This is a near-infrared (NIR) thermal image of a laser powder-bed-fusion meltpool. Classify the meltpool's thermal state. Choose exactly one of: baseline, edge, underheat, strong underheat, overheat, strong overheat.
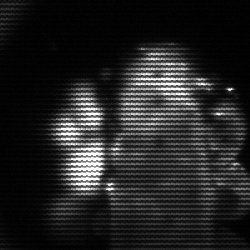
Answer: strong underheat